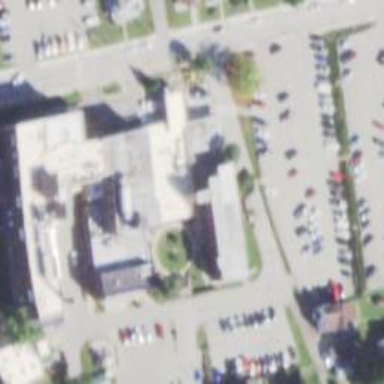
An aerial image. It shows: Healthcare facility identified as hospital.